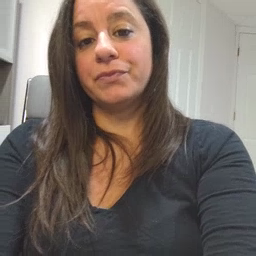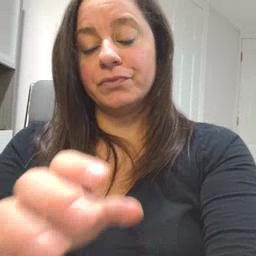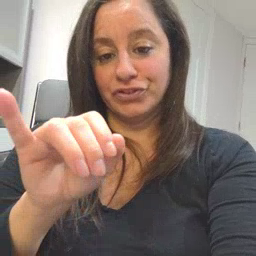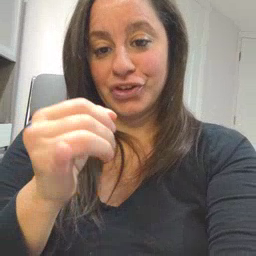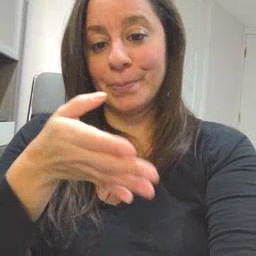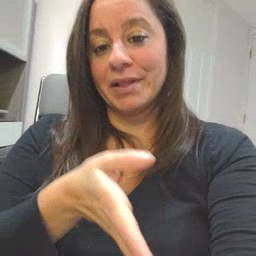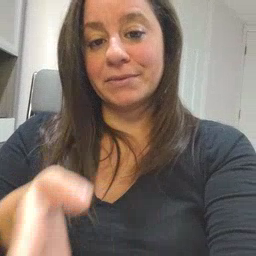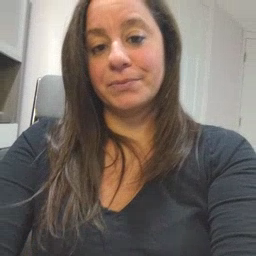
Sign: jeans